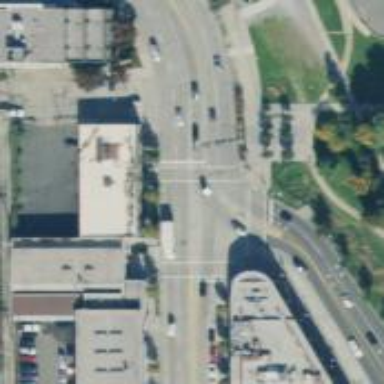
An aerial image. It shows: Uncontrolled crossing at the intersection of cycleway and road.